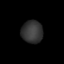
Tissue: lung
Cell type: Epithelial cells
Senescence score: 0.1666
Nuclear area (px): 472
Mean DAPI intensity: 52.595